Question: I am experimenting with a contained view controller but am having problems with even the simplest form. Basically, it is cutting off the bottom 90 pixels and I am not sure why.
I have included my code and a screenshot with a similarly sized UIView next to it. This 90 pixel 'clipping' consistent across different sized (ie if the height is made 200px, then it shows as 110 pixels). Any help would be appreciated as this has become very frustrating. Why is it being sized at this size and how do I fix?
thx in advance
'''
- (void)viewDidLoad
{
// this is the left one below that is the problem
[super viewDidLoad];
self.myView=[[JtViewController alloc] initWithNibName:@"JtViewController" bundle:nil];
self.myView.view.frame=CGRectMake(10.0f,10.0f,100.0f,100.0f);
self.myView.view.backgroundColor=[UIColor orangeColor];
[self addChildViewController:self.myView]; // 1
[self.view addSubview:self.myView.view];
[self.myView didMoveToParentViewController:self.myView]; // 3
// this one is ok
self.testView=[[UIView alloc] init];
self.testView.frame=CGRectMake(150.0f,10.0f,100.0f,100.0f);
self.testView.backgroundColor=[UIColor whiteColor];
[self.view addSubview:self.testView];
'''

I've updated the code so the first 4 comments are effectively irrelevant
'''
@implementation JtViewController
- (id)initWithNibName:(NSString *)nibNameOrNil bundle:(NSBundle *)nibBundleOrNil
{
self = [super initWithNibName:nibNameOrNil bundle:nibBundleOrNil];
if (self) {
// Custom initialization
}
return self;
}
- (void)viewDidLoad
{
[super viewDidLoad];
// Do any additional setup after loading the view from its nib.
}
- (void)didReceiveMemoryWarning
{
[super didReceiveMemoryWarning];
// Dispose of any resources that can be recreated.
}
@end
'''
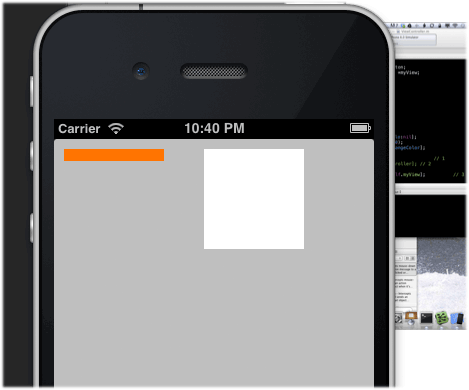
Answer: This is the common mistake to setup subview's bounds in
>
This is an exceptionally good place to put a lot of setup code.
But be careful because the geometry of your view (its bounds) is not set yet.
If you need to initialize something based on the geometry of the view, use the method
When this is called, your bounds has been set (via your frame by your superview or some such). Your view will probably only get "loaded" once, but it might appear and disappear a lot.
So don't put something in this method that really wants to be in viewDidLoad.
Otherwise, you might be doing something over and over unnecessarily.
Use this to optimize performance by waiting until this method (i.e. just before view appears) to kick off an expensive operation (might have to put up a spinning "loading" icon though).
For better understanding please refer to <URL>
So just move setting subview frame to method
'''
- (void)viewWillAppear:(BOOL)animated {
[super viewWillAppear:animated];
self.myView.view.frame=CGRectMake(10.0f,10.0f,100.0f,100.0f);
}
'''
I've noticed another mistake (maybe it just typo) in line:
'''
[self.myView didMoveToParentViewController:self.myView];
'''
Should be:
'''
[self.myView didMoveToParentViewController:self];
'''